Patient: sex M, age 33
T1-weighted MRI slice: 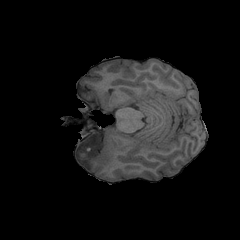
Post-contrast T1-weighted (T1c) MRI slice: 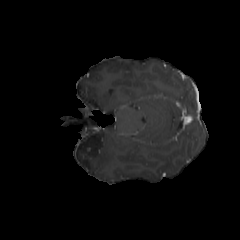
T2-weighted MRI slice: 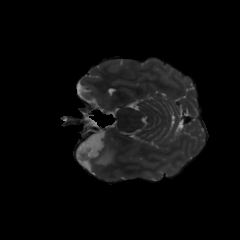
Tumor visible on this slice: yes
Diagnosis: Astrocytoma, IDH-mutant
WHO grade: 4